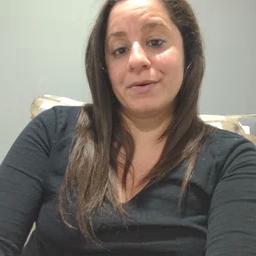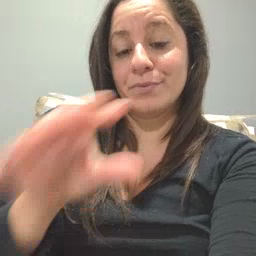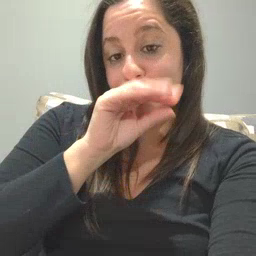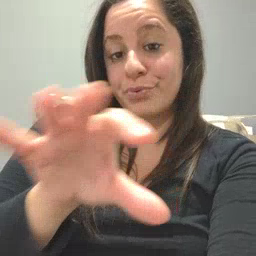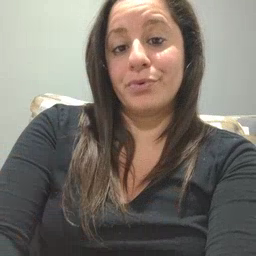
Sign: blow